二年级 · 算术
看图读数或写数。

写作: \$ \qquad \$

读作: \$ \qquad \$ \$ \qquad \$
$\square$
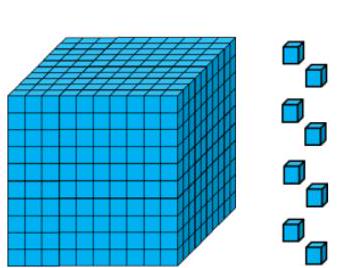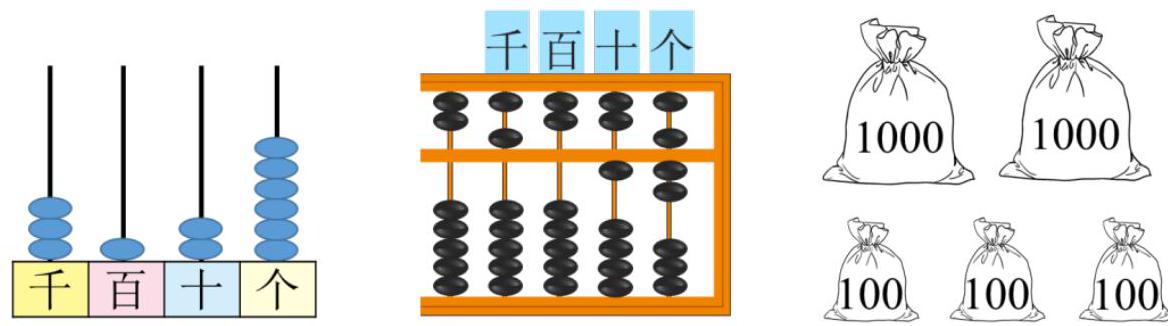
答案: 1008 3126

5017

2300

一千零八 三千一百二十六

五千零一十七 二千三百